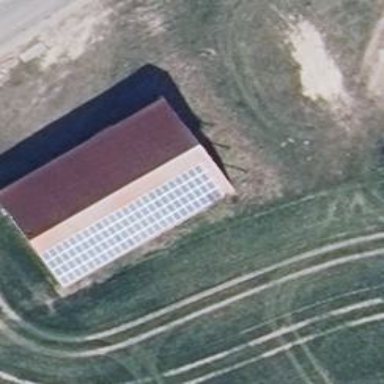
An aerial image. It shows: Gabled roof on farm auxiliary building.